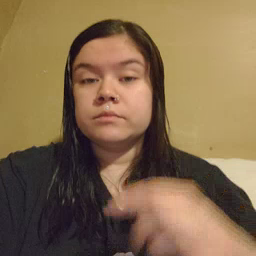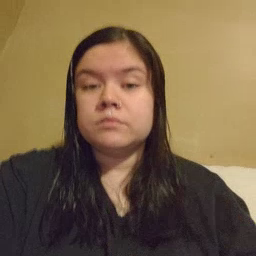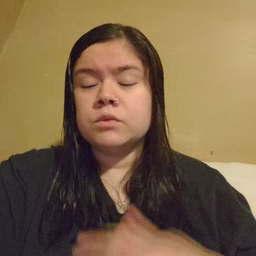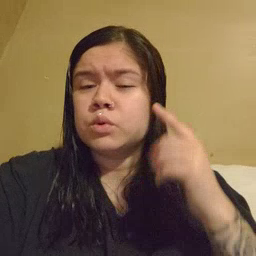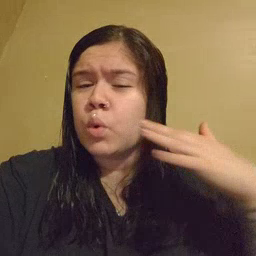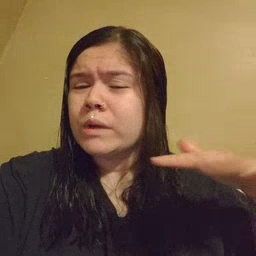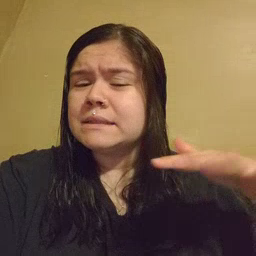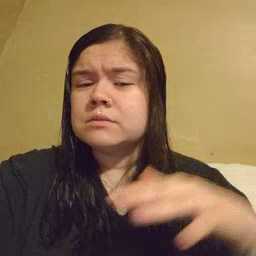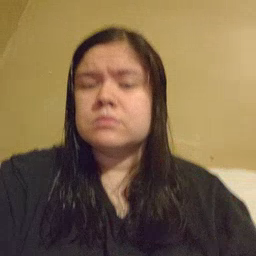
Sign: noisy